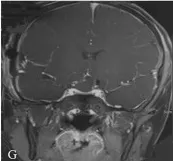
(F, G) Brain MRI after surgery.
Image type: radiology (mri)